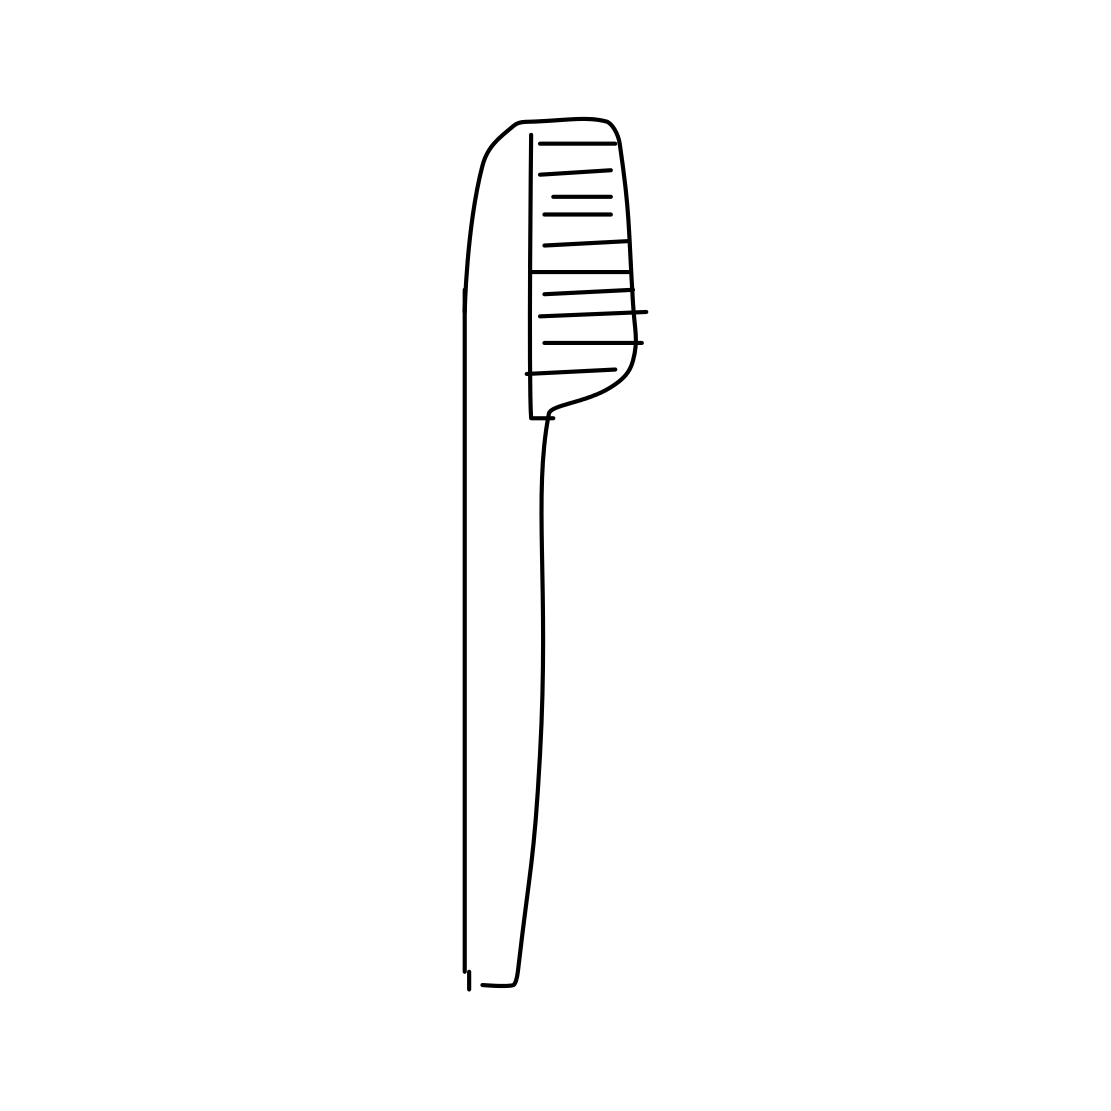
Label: toothbrush